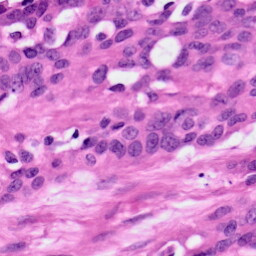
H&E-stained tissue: Ovarian